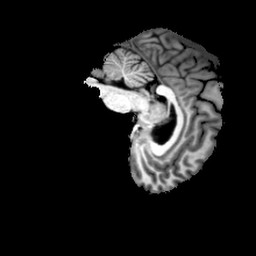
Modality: T1w
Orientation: sagittal
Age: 19
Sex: female
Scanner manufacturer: philips
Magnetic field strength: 3 T
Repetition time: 0.0082 s
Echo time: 0.0037 s